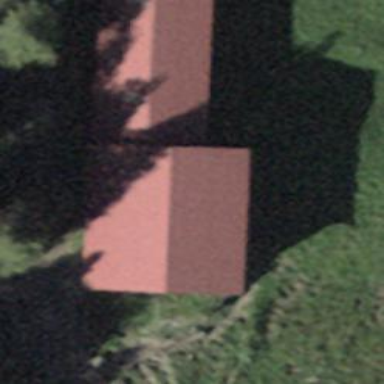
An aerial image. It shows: Building with tile roof.